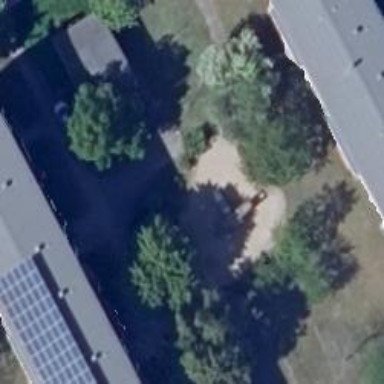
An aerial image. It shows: Playground area for leisure land.